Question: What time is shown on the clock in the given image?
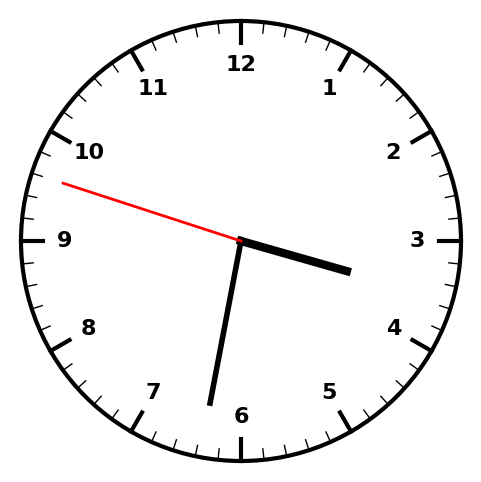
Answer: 03:31:48